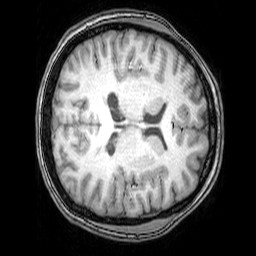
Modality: T1w
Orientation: axial
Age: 22
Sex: female
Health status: healthy
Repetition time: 0.081 s
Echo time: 0.037 s